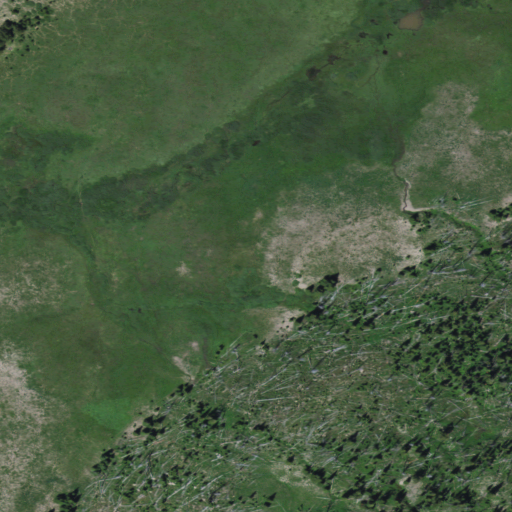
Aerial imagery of plain(s) in Wyoming named Brown Meadows containing shrub, evergreen forest, herbaceous wetlands, and woody wetlands